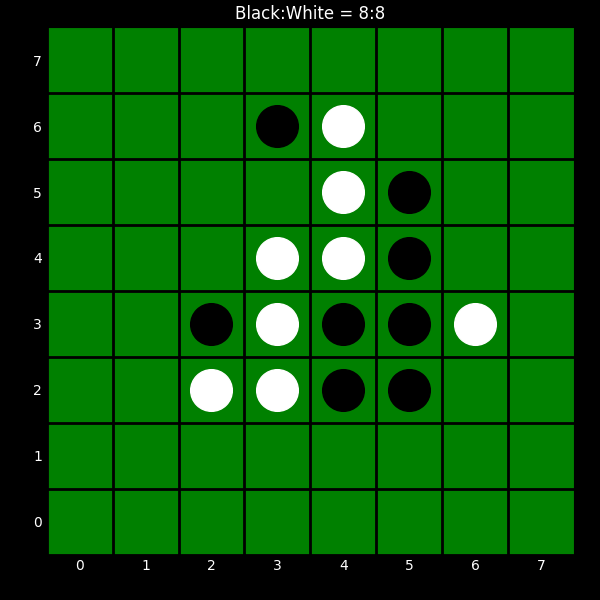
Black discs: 8
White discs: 8